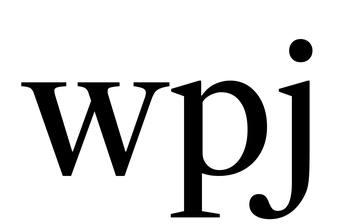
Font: LibreCaslonText_Regular